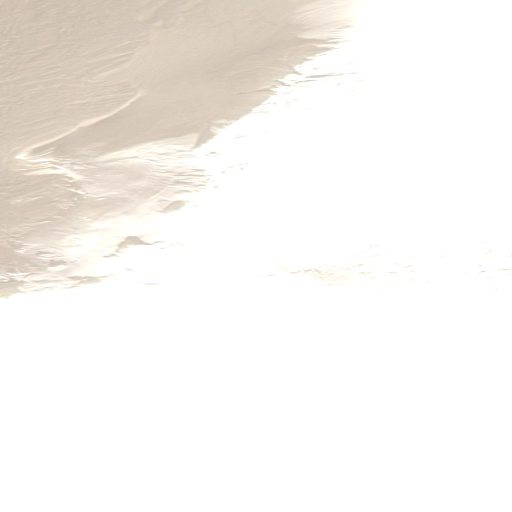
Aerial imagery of mountain in Alaska named Denali containing only unknown